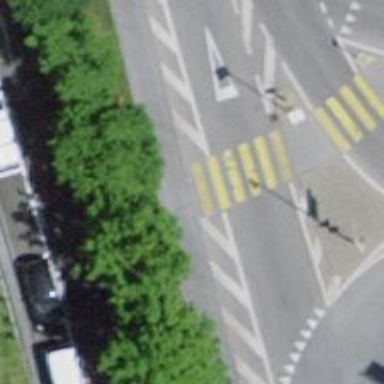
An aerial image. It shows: Kerb serving as barrier.